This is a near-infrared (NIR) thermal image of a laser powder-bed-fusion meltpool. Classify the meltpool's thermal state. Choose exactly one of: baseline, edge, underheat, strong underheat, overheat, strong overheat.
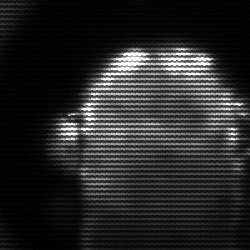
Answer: baseline